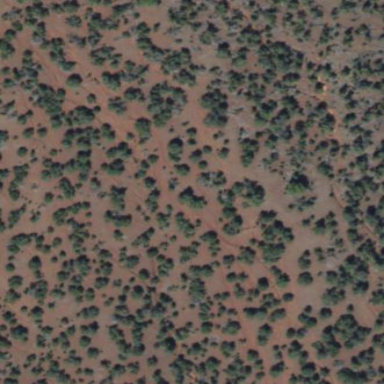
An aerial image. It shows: Patch of scrub vegetation.